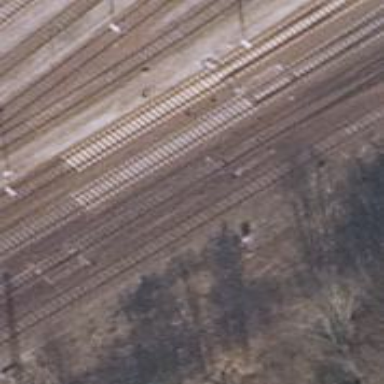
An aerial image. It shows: Railway switch.